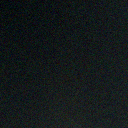
Screen state: off